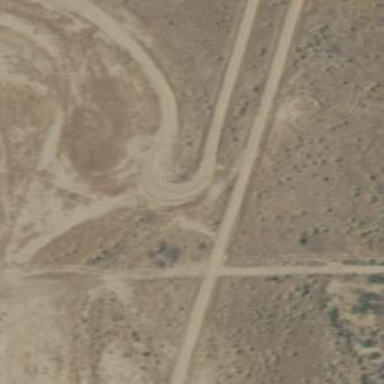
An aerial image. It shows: Raceway road.